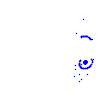
Particle: kaon